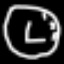
Label: clock